Question: When I run my application it works well, but during transitions between its views I have a lot of CGContext errors in the console output, but the app still works well, no crashes or bugs I didn't see. Description: so I only run my app - all work well - but there appears error messages in the console:

And after any other view transition they appear again and again. So the question - how to fix this? And what may be the reason of this error messages? There a lot of views and code in my application so I don't even know what part is error-prone.But these messages appear after transitions between all views in my app. Thanks in advance.
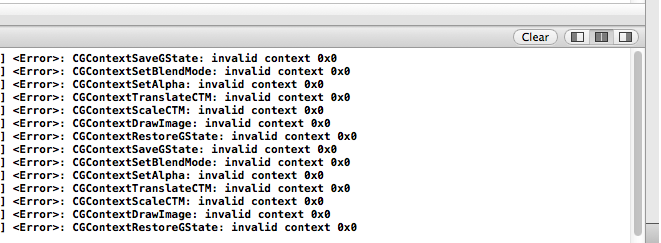
Answer: Look for some method in your code where you call CGContextSaveGState, CGContextSetBlendMode, CGContextSetApha, etc. Chances are that you won't find many places where you do that.
Well, if you find it, look for some statement (just before those listed in your console log) where a context is created, and try to understand why it fails. You may set a breakpoint on that line and inspect the parameters to the 'CGContextCreate' call.
If you need more help, paste the code you have (hopefully) found.